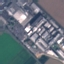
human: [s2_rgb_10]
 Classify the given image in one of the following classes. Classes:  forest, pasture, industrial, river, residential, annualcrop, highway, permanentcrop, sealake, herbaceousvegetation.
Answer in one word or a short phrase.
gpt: Industrial